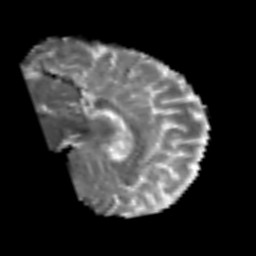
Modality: MD
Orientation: sagittal
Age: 50
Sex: male
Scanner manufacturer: siemens
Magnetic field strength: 3 T
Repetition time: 6.1 s
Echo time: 0.101 s